Question: I have a table called tbl_images in my database
'Name |Owner |Type |Created_datetime TBL_Images |dbo |user table |2013-06-18 04:24:01.847'
this table contains the column - 'SalesOrganization'
I still get the Error as below:
'Msg 207, Level 16, State 1, Line 1 Invalid column name 'SalesOrganization'.'
QUERY
'Select count(*) tbl_images WHERE SalesOrganization = '5000''
TABLE DESIGN SCREENSHOT:

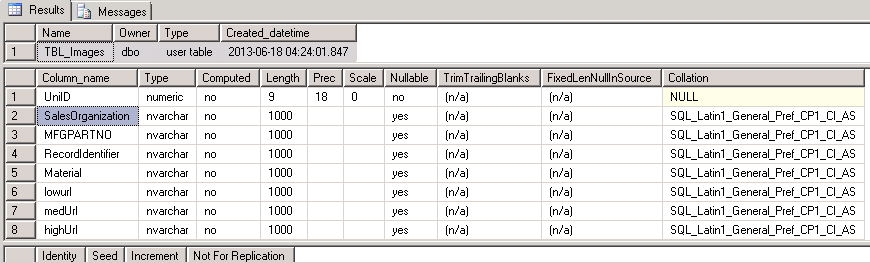
Answer: You are missing 'from' clause in your query
'''
Select count(*) from tbl_images WHERE SalesOrganization = '5000'
'''